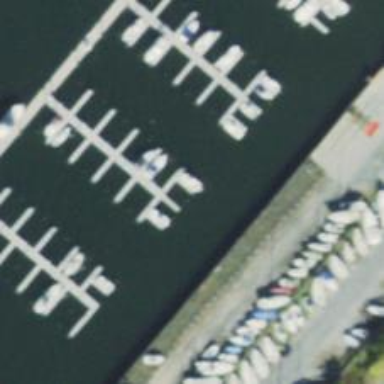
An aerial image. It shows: Pier with mooring facilities.